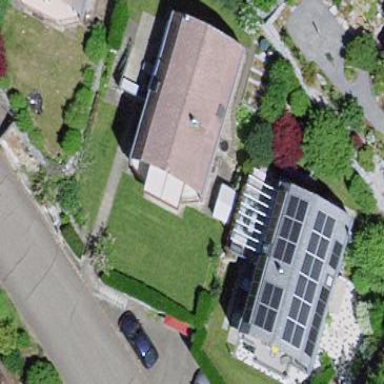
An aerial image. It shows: Detached building with gambrel roof.